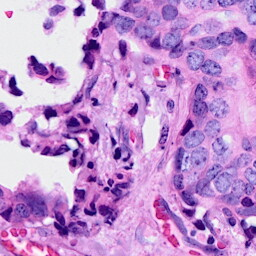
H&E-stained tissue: Breast